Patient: sex M, age 46
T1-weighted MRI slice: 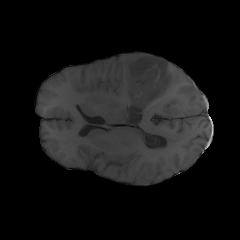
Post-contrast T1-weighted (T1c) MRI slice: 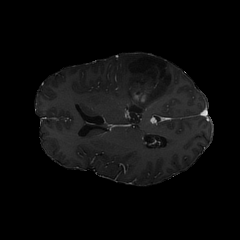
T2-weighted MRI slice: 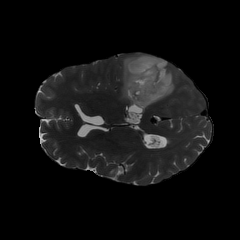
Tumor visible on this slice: yes
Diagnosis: Astrocytoma, IDH-mutant
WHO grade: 3